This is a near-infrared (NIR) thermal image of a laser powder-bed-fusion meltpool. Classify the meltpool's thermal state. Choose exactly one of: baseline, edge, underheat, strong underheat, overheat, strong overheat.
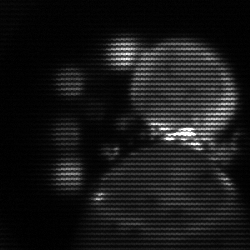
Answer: baseline